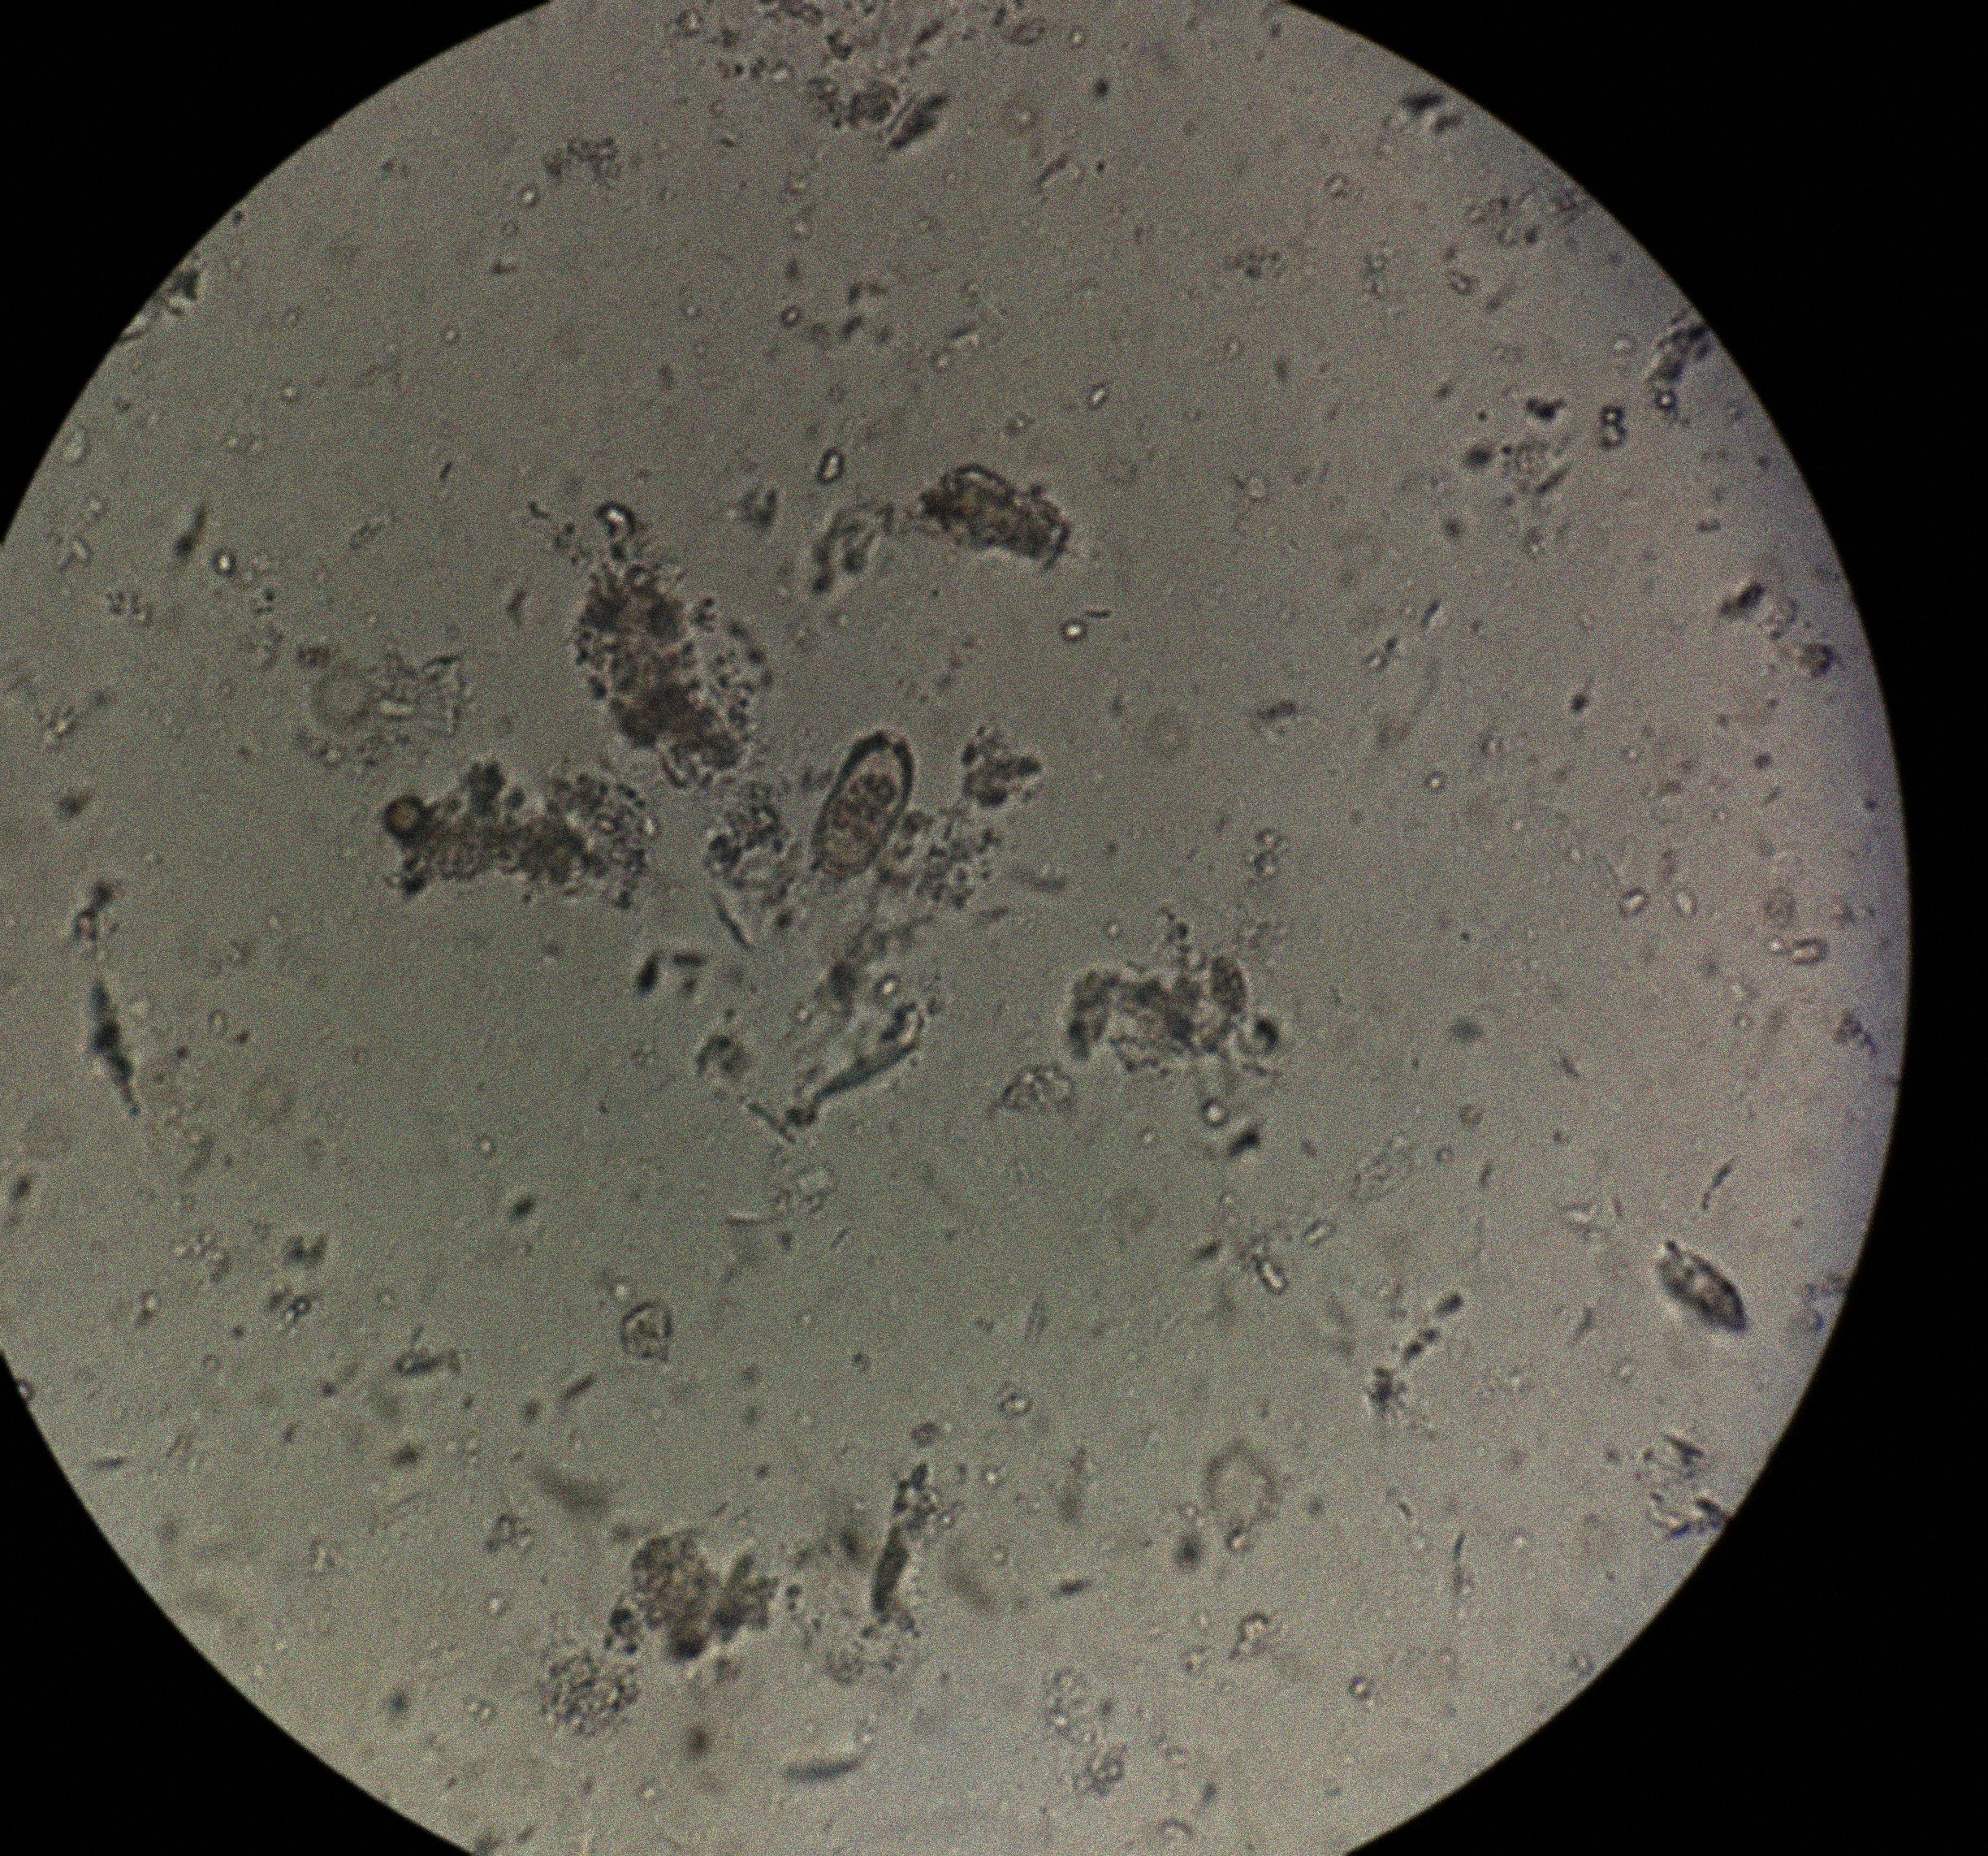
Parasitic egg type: Capillaria philippinensis